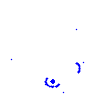
Particle: proton